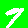
Digit: 7